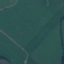
Land use / land cover: Pasture